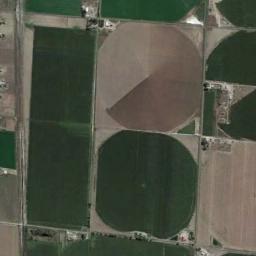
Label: circular_farmland